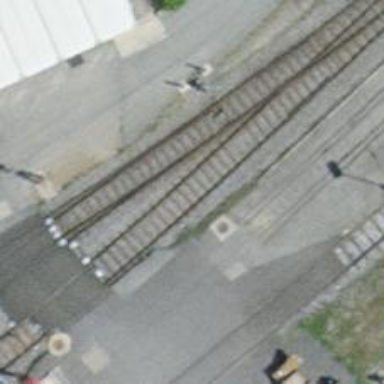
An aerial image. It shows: Railway yard with electrified tracks and single track.